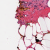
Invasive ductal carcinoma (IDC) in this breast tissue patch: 0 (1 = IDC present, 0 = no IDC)